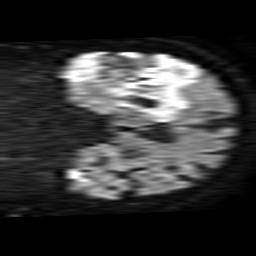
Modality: TRACE
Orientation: coronal
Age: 81
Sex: male
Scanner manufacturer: philips
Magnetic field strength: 1.5 T
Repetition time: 3.684 s
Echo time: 0.09411 s